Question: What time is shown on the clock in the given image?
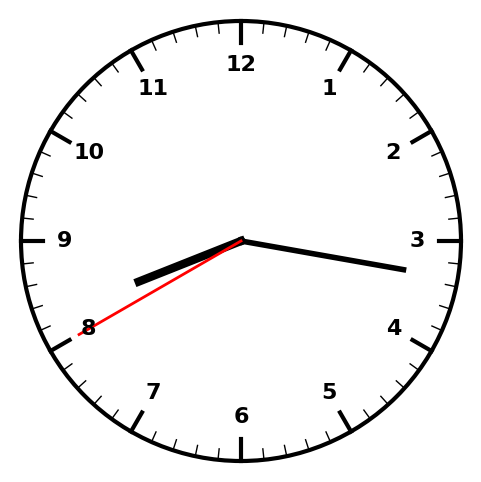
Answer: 08:16:40